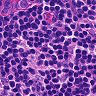
Metastatic tissue present: no